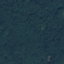
Land use / land cover: Forest